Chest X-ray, PA view. Patient: 51 years old, sex F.
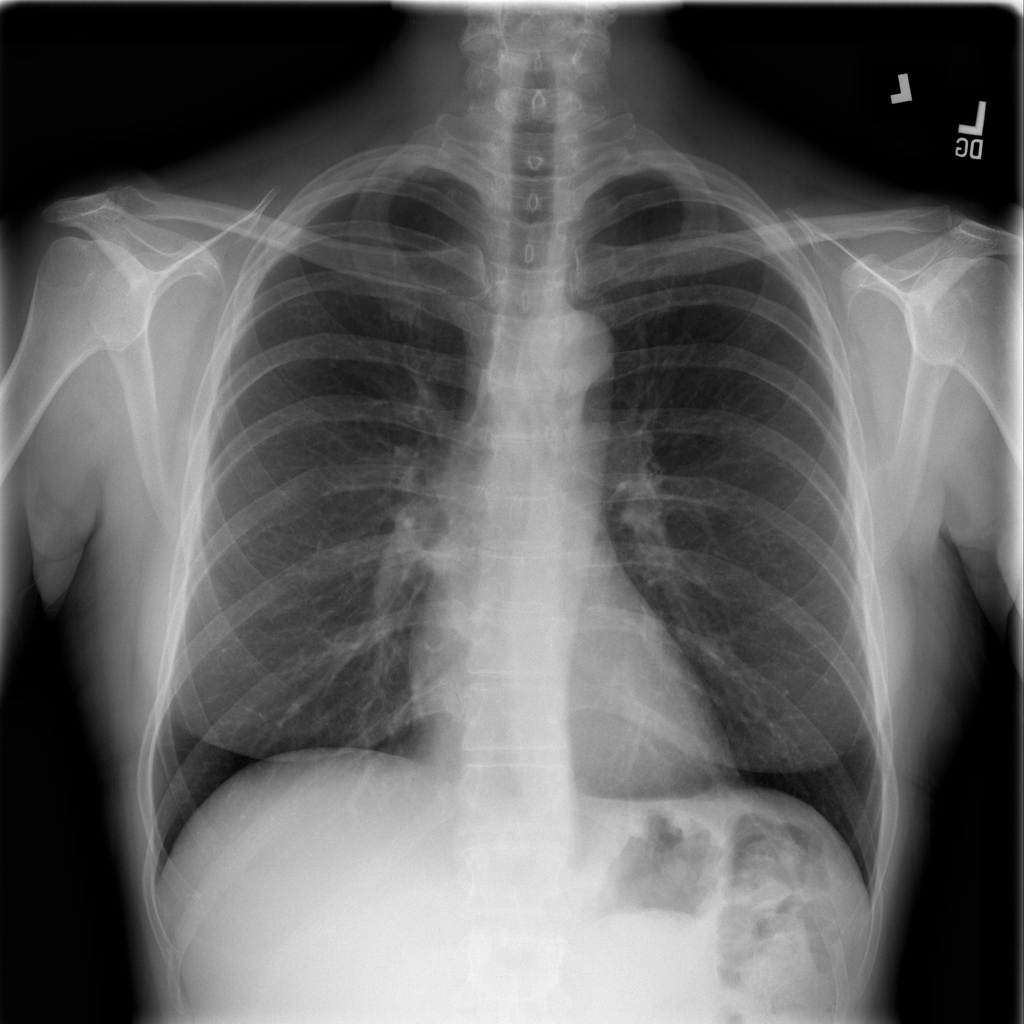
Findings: No Finding